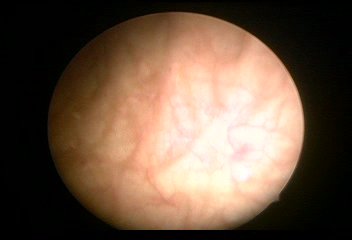
Modality: WLC
Class: Normal mucosa
Bladder cancer association: No